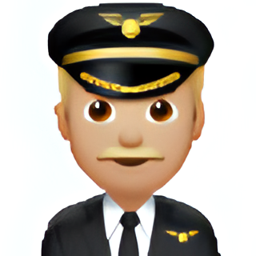
Name: male pilot type 3
Emoji: 👨🏼‍✈️
Group: People & Body
Sub-group: person-role